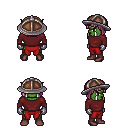
a pixel art fantasy rpg character, male body template, orc, green skin, maroon long-sleeve shirt, red pants, white blonde pageboy hairstyle, chain helm, metal gloves, maroon shoes, four views (front, back, left, right), 2x2 character sprite sheet, small pixel art, hard edges, no anti-aliasing